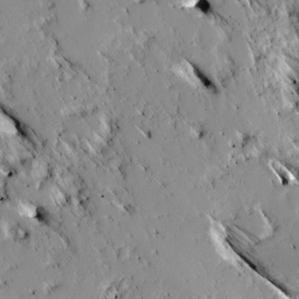
Label: non_frost